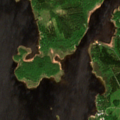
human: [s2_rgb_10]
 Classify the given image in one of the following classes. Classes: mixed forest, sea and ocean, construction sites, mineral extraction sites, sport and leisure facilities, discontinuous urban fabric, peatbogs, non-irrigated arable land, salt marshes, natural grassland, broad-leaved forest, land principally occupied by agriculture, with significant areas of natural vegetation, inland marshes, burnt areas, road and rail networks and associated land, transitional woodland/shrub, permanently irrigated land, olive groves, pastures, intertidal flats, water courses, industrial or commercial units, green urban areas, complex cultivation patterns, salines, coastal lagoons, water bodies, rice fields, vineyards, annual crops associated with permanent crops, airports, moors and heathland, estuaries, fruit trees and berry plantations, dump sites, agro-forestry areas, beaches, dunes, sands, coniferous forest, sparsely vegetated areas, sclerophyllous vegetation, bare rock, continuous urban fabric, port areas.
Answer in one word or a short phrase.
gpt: mixed forest, sea and ocean